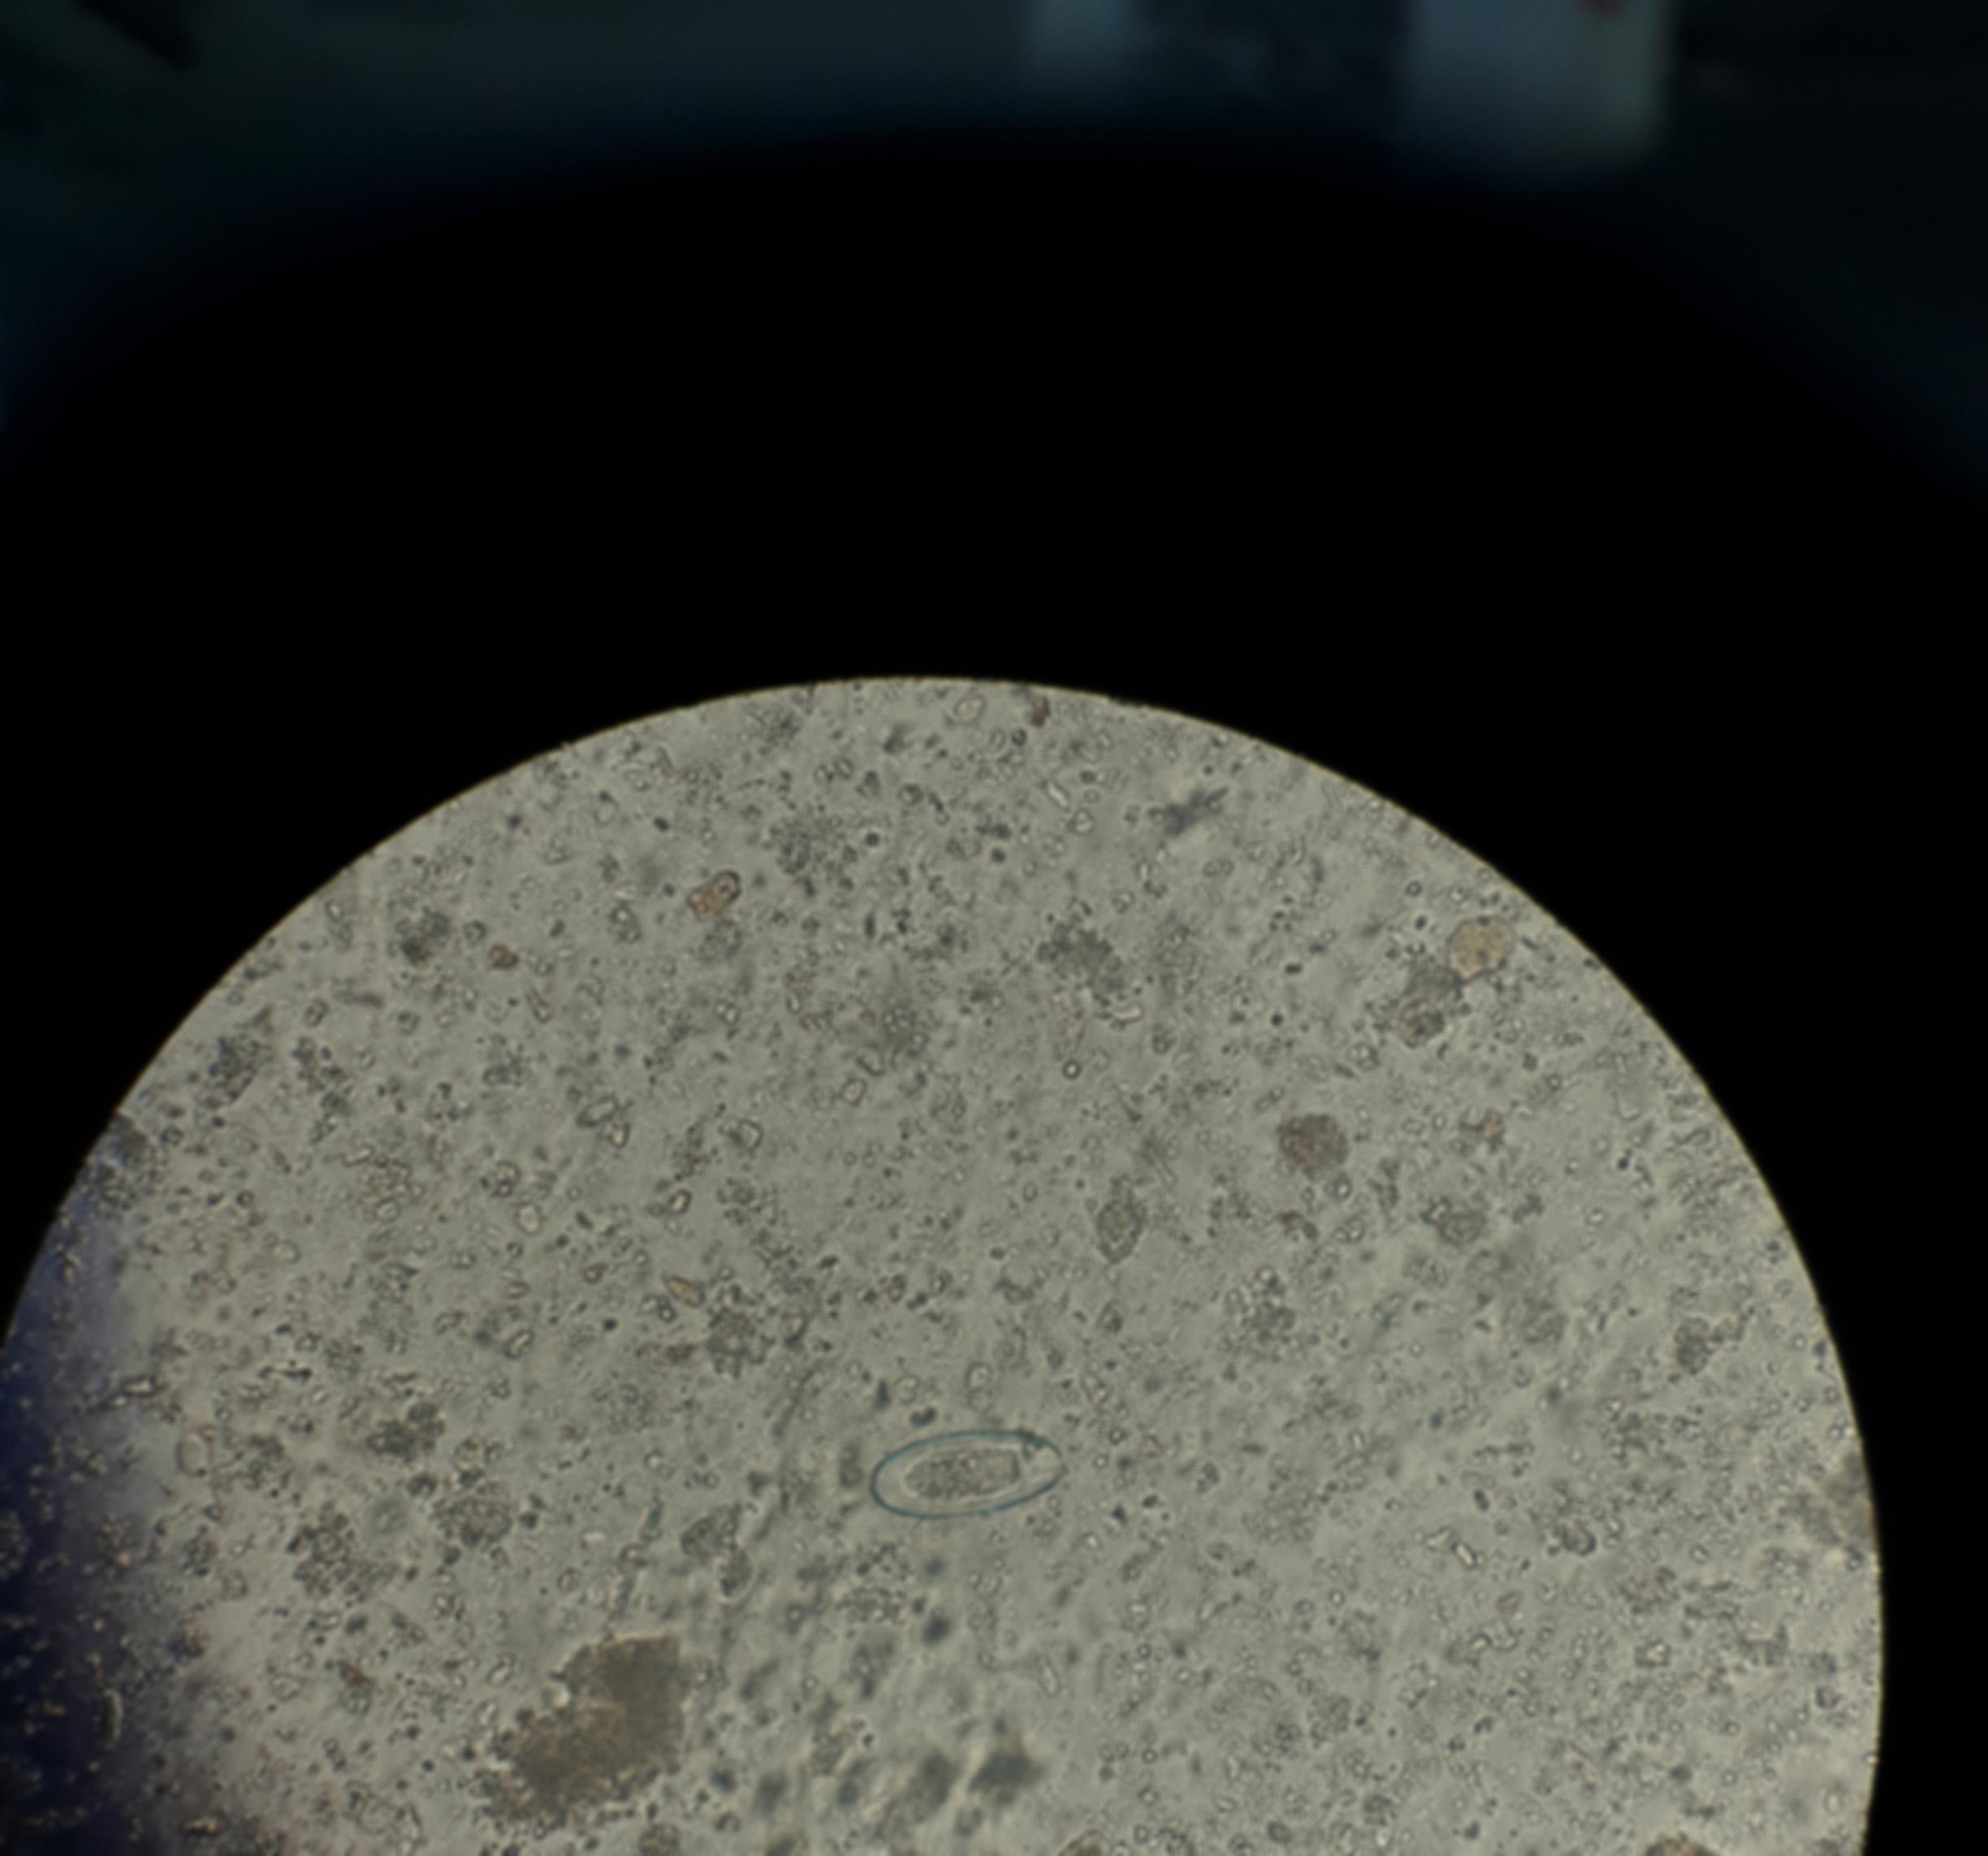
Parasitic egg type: Enterobius vermicularis